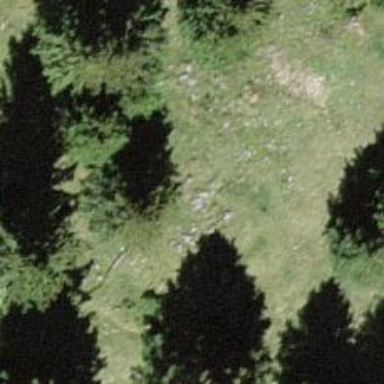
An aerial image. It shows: Needle-leaved tree in natural setting.